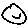
Label: smiley face